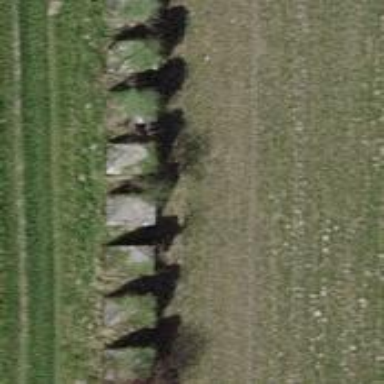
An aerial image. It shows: Block barrier.